Field crop: maize
Growth stage: 1
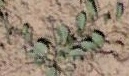
Species: convolvulus